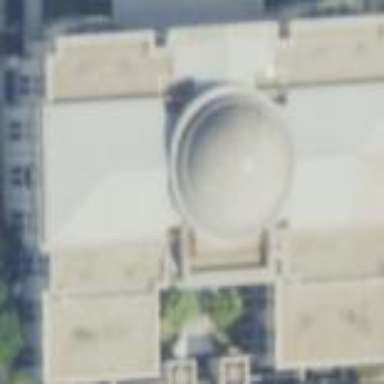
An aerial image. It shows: Courthouse building.